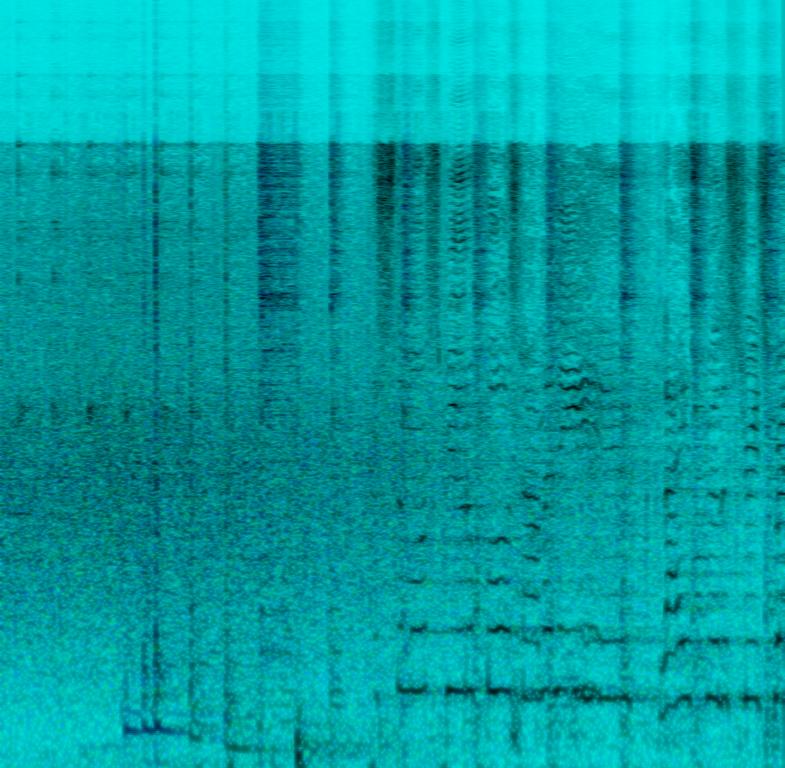
A male vocalist sings this Christmas song. The tempo is medium with minimal instruments like keyboard harmony and steady drumming. The audio quality is inferior so the music is incoherent. This is a live performance with ambient sounds of people clapping and cheering. This is a contemporary Christmas Song.